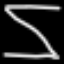
Label: hourglass